Field crop: maize
Growth stage: 1
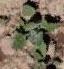
Species: chenopodium